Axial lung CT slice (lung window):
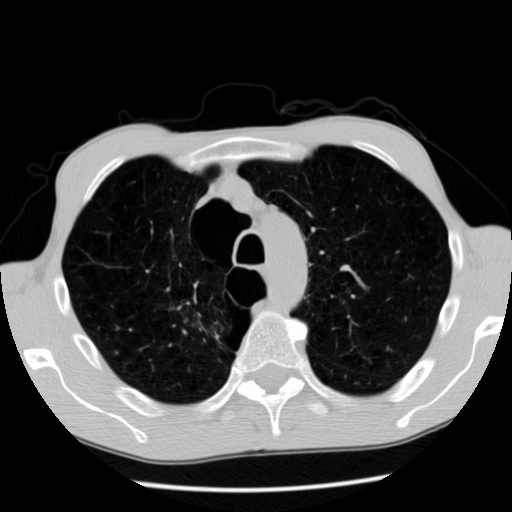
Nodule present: no